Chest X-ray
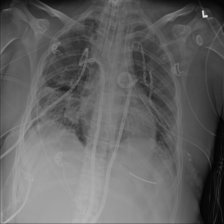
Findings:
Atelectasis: negative
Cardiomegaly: negative
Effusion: negative
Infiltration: negative
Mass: negative
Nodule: negative
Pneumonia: negative
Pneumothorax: negative
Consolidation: negative
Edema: negative
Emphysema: negative
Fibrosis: negative
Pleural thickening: negative
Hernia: negative